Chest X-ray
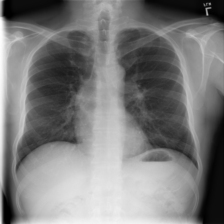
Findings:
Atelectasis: negative
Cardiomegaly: negative
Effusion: negative
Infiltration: negative
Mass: negative
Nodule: negative
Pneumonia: negative
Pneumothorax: negative
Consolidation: negative
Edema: negative
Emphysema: negative
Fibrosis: positive
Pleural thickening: negative
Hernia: negative